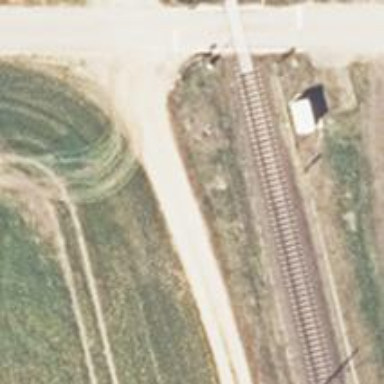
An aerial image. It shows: Track with grade 4 tracktype.